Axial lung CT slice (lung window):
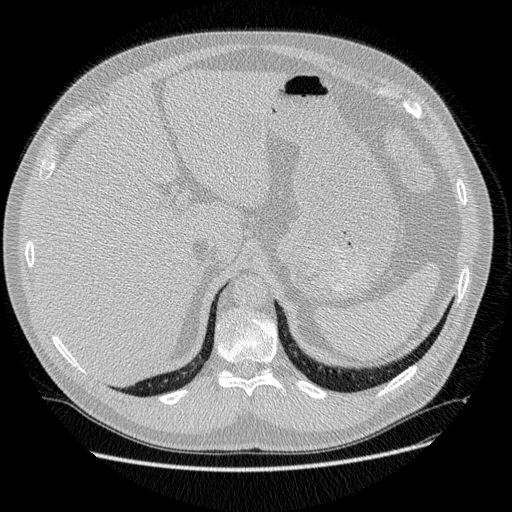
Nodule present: no